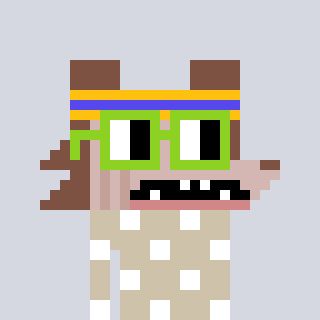
a pixel art character with square light green glasses, a werewolf-shaped head and a bege-colored body on a cool background